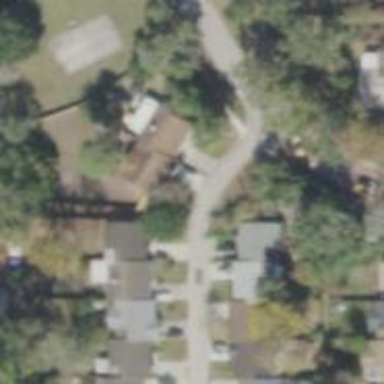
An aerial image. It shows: Residential road.